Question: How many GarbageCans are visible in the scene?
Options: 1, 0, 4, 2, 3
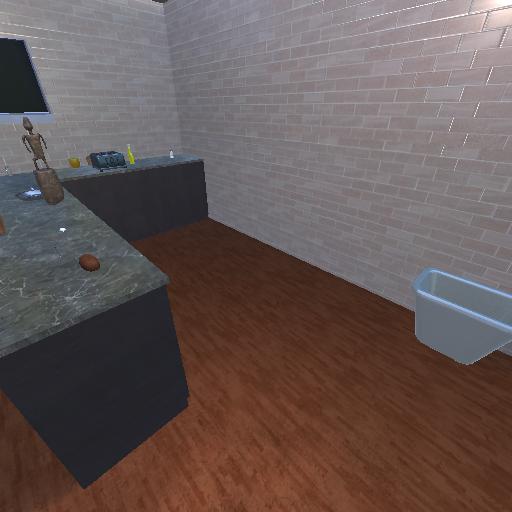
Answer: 1